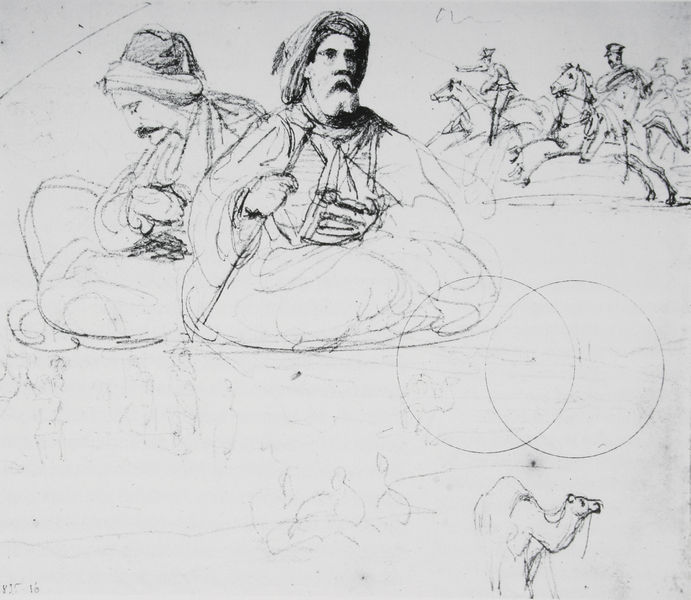
Titel: Figurenstudien aus Griechenland
Künstler: Friedrich von Gärtner
Standort: München
Institution: Architekturmuseum der Technischen Universität
Schlagwörter: hand, mann, umhang, weiß, menschen, sitzen, hut, männer, profil, schwarz, skizze, zeichnung, blick, alt, bart, kappe, mütze, schnurrbart, hände, schauen, gewand, blatt, kreis, pferd, pferde, reiter, rund, stock, sprung, kopfbedeckung, papier, studie, soldaten, kopftuch, zeigen, tusche, orient, kohle, druck, militär, schwert, säbel, soldat, kreise, bleistift, entwurf, bleistiftzeichnung, studien, arabisch, griechen, kreuzzug, umhänge, zipfelmütze, skizzen, turban, grieche, araber, sultan, schneidersitz, kamel, pilger, türke, beduinen, fez, soldate, morgenland, schlafmütze, kamele, kalif, männer4, kopfbedekcung, bleistiftzeichnungen, muselmane, kailf, soldatan, ababer, zeichnungsskizze